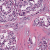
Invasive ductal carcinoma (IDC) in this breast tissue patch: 1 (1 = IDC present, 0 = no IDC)